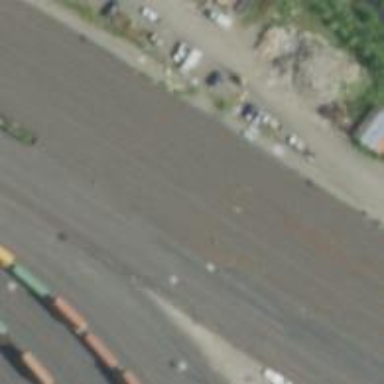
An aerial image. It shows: Railway yard used for servicing trains.